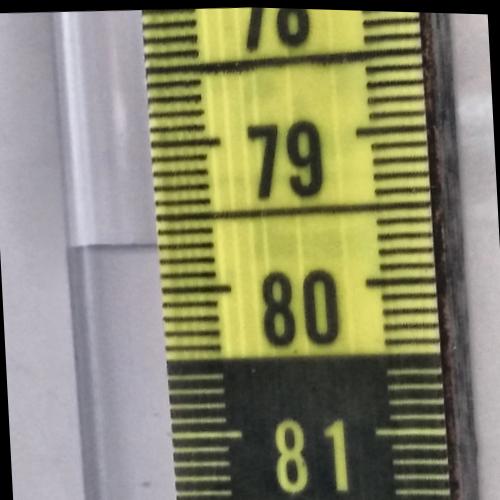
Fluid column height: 79.7 cm